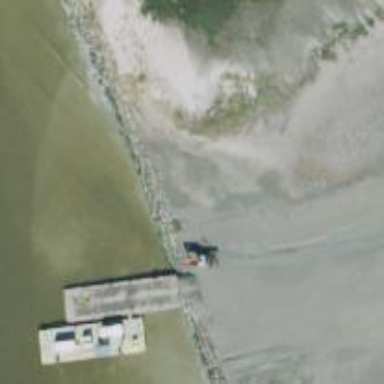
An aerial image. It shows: Breakwater structure.